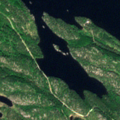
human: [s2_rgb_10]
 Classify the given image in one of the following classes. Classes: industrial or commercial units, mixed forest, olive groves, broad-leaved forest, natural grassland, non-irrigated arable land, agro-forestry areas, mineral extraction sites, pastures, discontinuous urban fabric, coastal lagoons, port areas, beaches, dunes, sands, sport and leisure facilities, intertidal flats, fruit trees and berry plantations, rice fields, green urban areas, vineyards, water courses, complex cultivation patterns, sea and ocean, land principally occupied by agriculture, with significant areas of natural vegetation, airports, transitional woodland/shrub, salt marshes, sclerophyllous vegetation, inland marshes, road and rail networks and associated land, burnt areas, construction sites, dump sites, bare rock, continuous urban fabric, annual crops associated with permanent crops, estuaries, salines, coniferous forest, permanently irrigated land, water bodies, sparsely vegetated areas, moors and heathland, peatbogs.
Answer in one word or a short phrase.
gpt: coniferous forest, mixed forest, water bodies